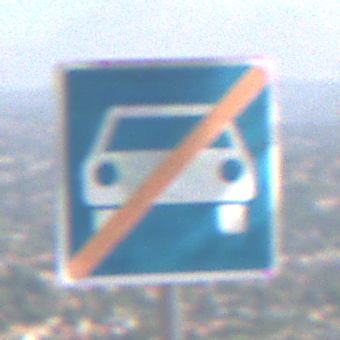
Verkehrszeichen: EndeKraftfahrstrasse
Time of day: Midday
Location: Outdoor (Nature)
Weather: PartlyCloudy
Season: NotSpecified
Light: Natural